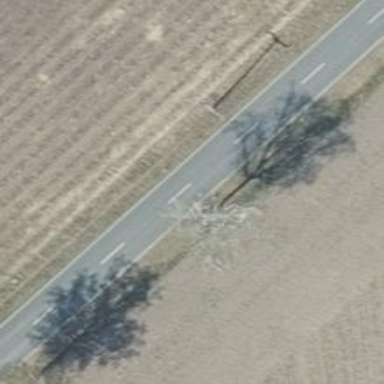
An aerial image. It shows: Row of deciduous broadleaved trees.